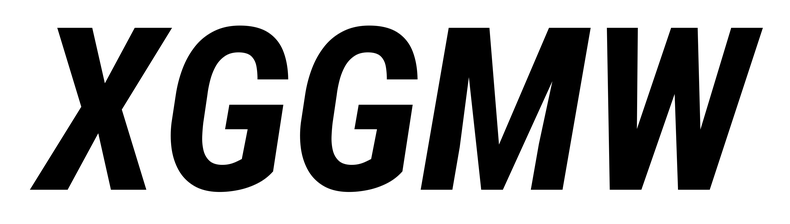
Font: Roboto-Italic_Condensed_Bold_Italic